Interaction volume radius: 5 \u00c5
Interaction volume height: 15 \u00c5
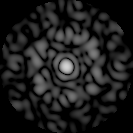
Disorder parameter: 0.8057